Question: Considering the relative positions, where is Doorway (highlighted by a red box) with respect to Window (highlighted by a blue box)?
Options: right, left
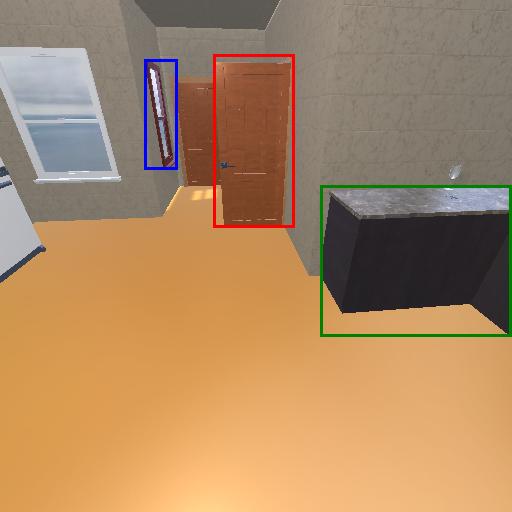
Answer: right